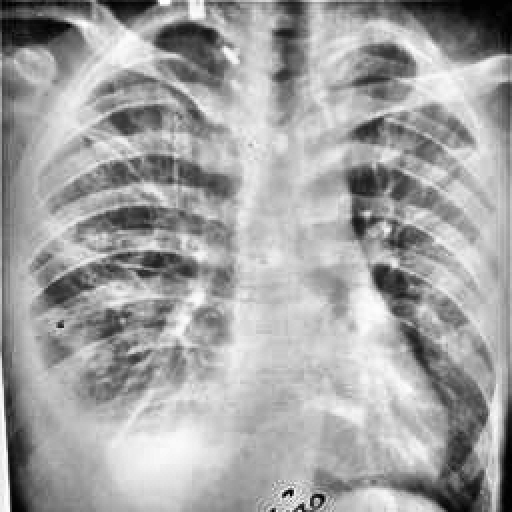
Finding: TUBERCULOSIS